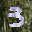
Label: 3